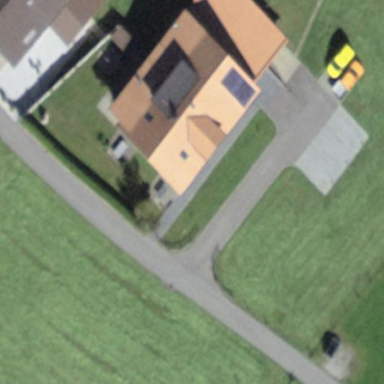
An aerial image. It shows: Farm building.